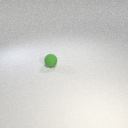
small green rubber sphere